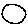
Label: circle